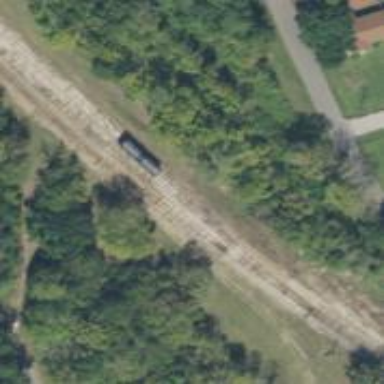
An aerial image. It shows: Railway yard used for servicing trains.